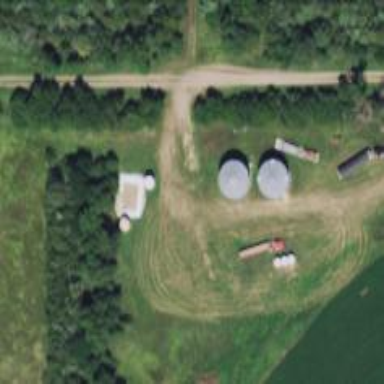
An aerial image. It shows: Silo.